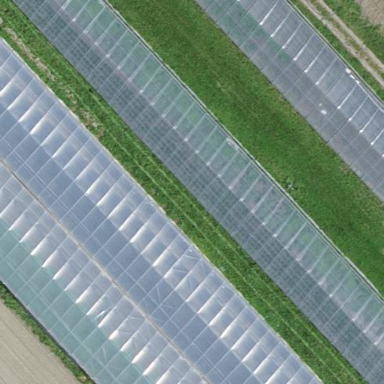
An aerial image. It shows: Greenhouse.